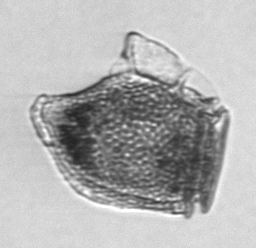
Label: Dinophysis_norvegica